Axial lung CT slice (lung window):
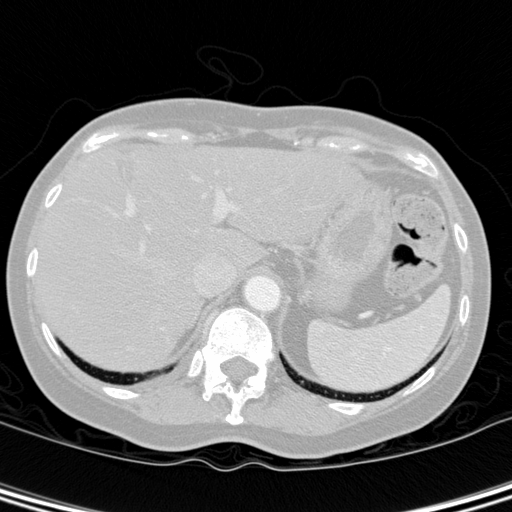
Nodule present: no